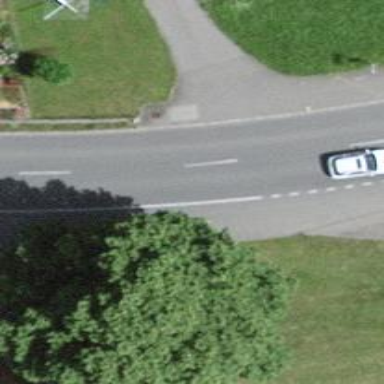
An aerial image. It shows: Bus stop with platform for public transport.